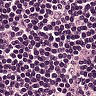
Metastatic tissue present: no